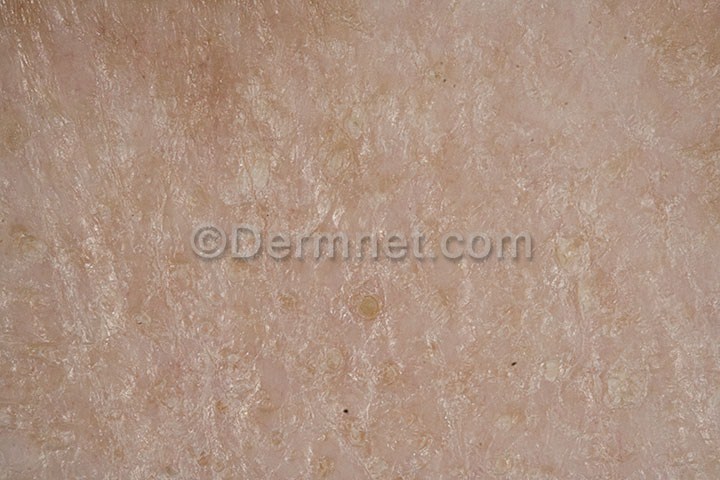
Disease: Psoriasis pictures Lichen Planus and related diseases